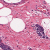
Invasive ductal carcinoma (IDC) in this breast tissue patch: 0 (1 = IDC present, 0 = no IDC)